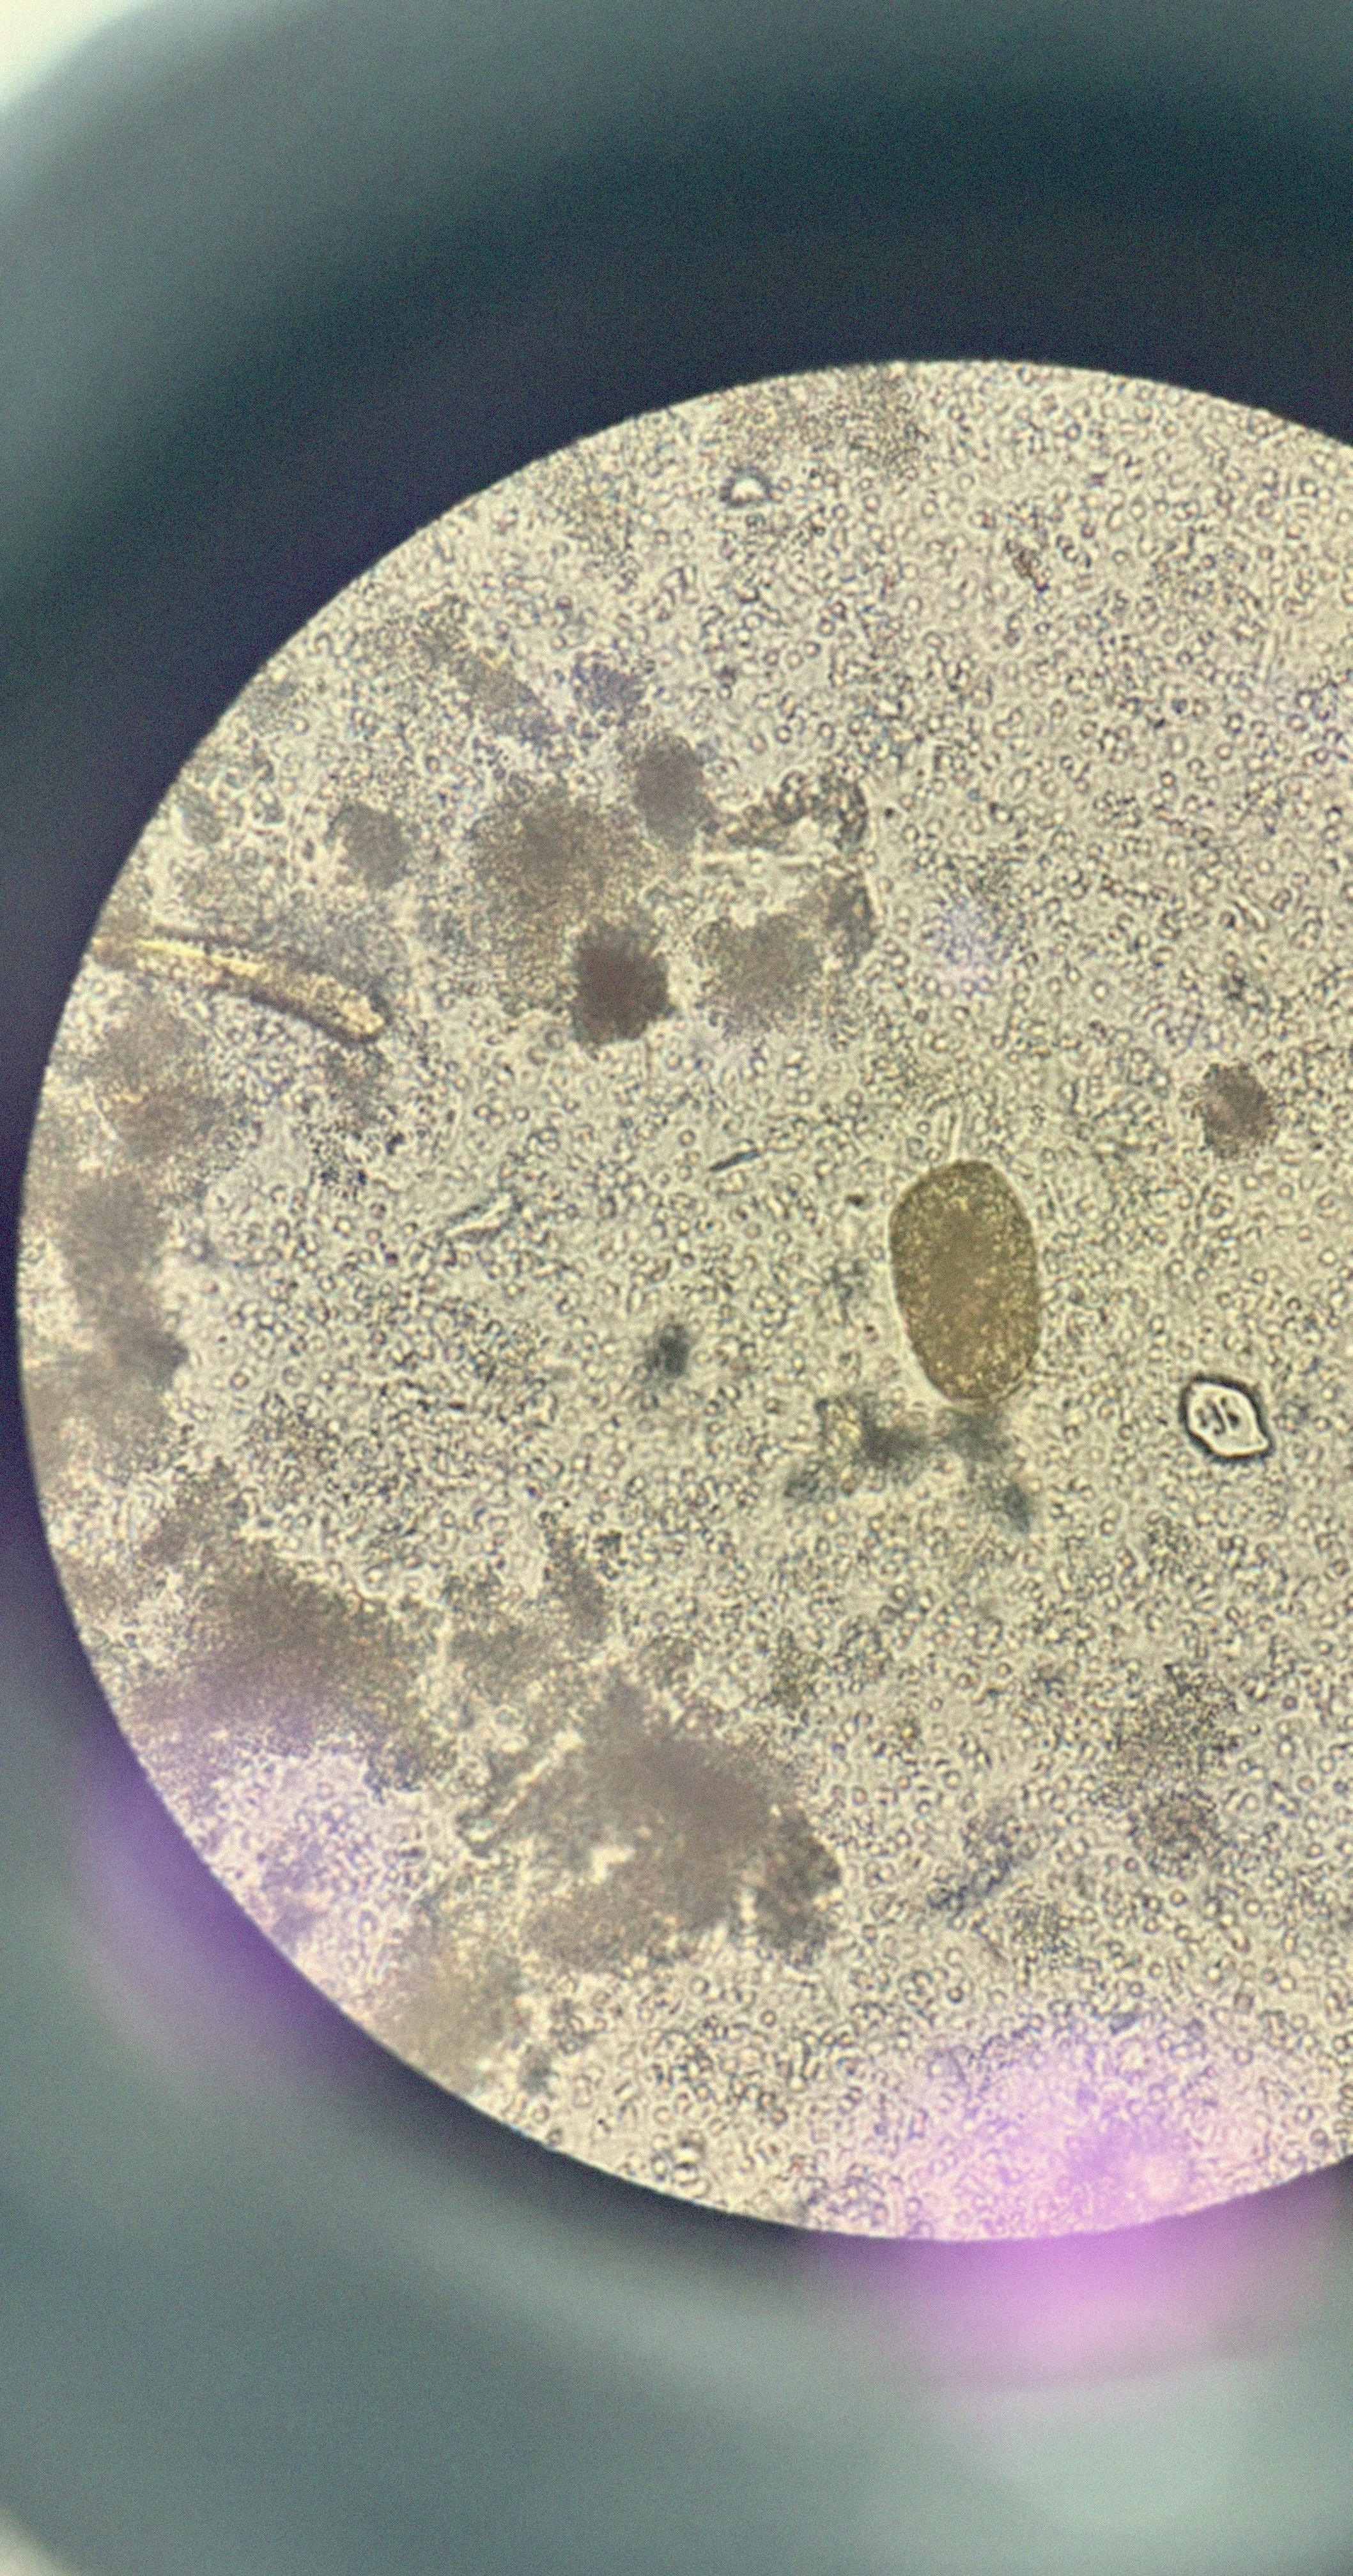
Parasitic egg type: Paragonimus spp